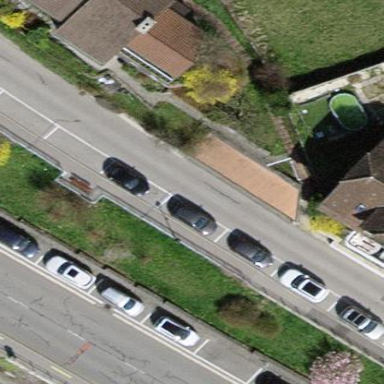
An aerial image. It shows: Parking area.